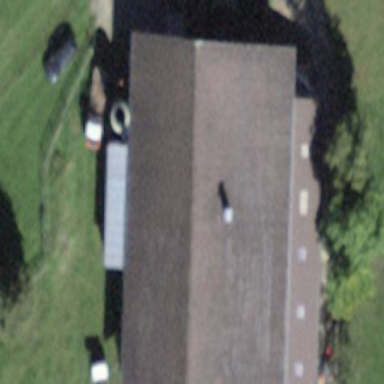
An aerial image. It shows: Rural barn.